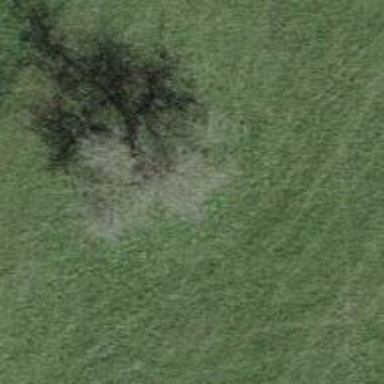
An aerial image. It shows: Beautiful tree in nature.